Interaction volume radius: 5 \u00c5
Interaction volume height: 20 \u00c5
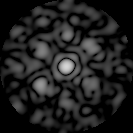
Disorder parameter: 0.6616